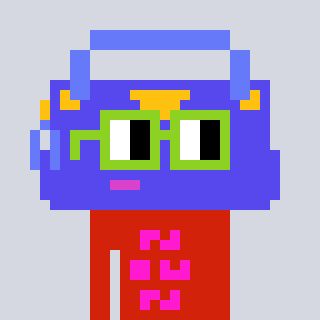
a pixel art character with square light green glasses, a bag-shaped head and a red-colored body on a cool background